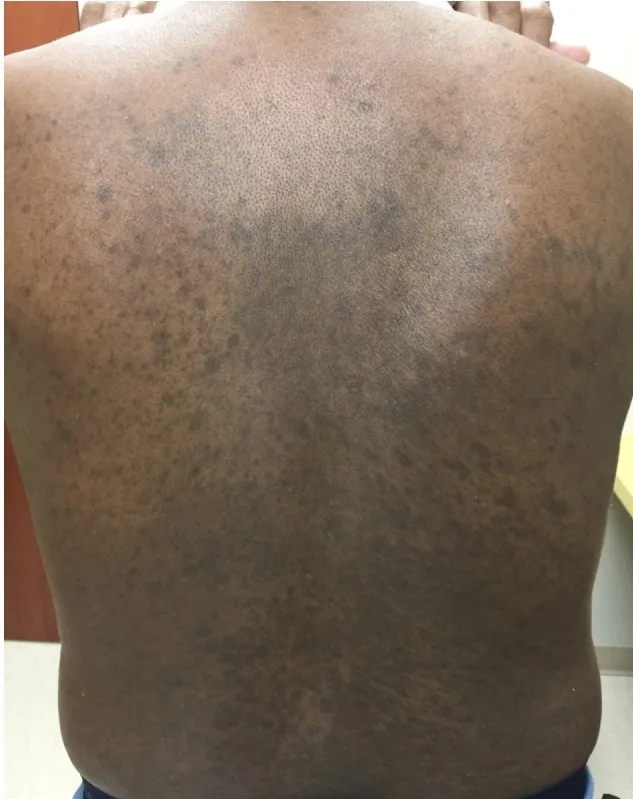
Clinical image after successful treatment with NBUVB. On the back, there were widespread and numerous hyperpigmented macules coalescing into patches. There was no erythema or scale.
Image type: medical_photograph (skin_photograph)